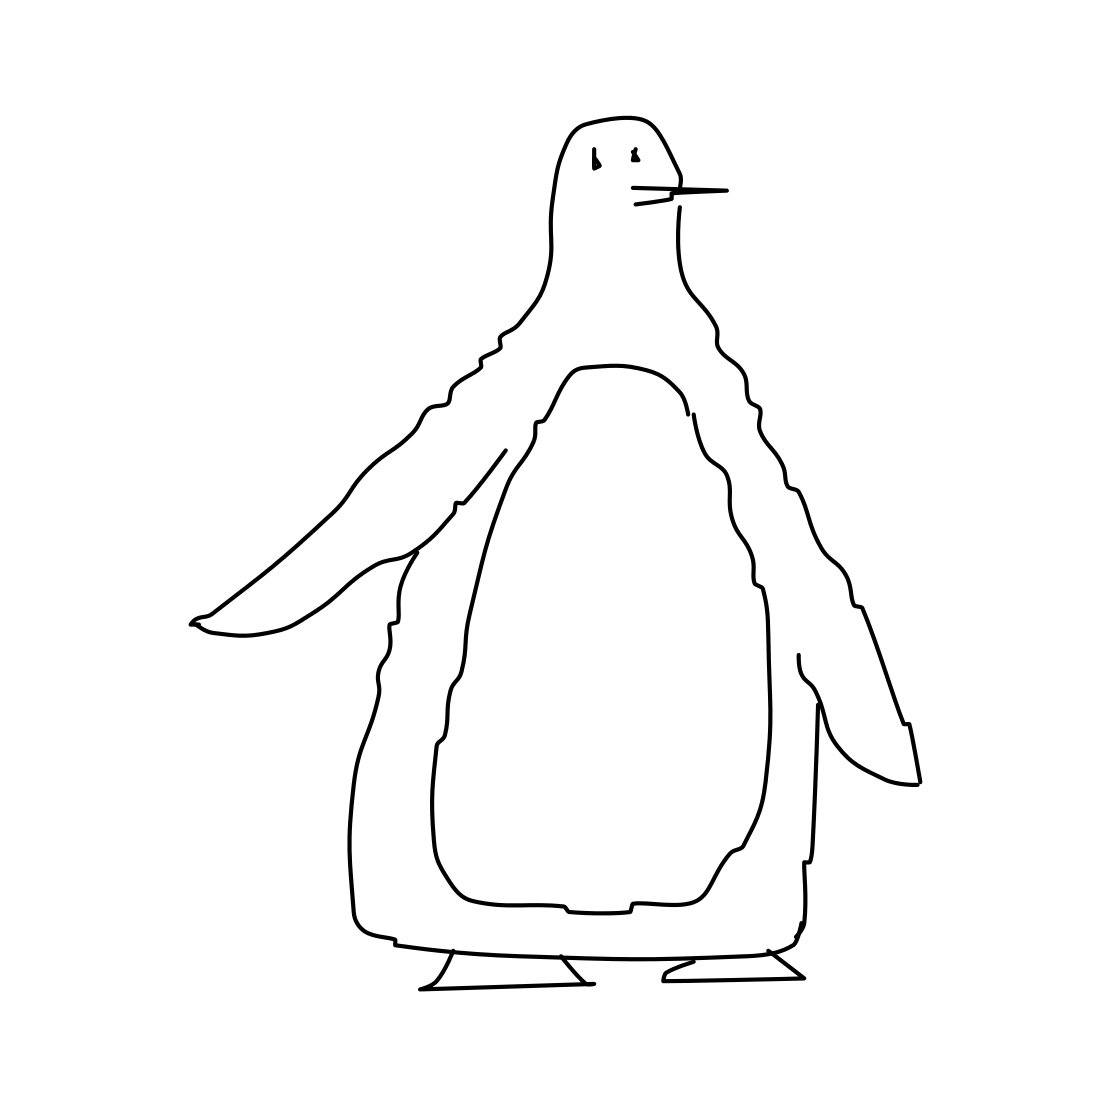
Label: penguin